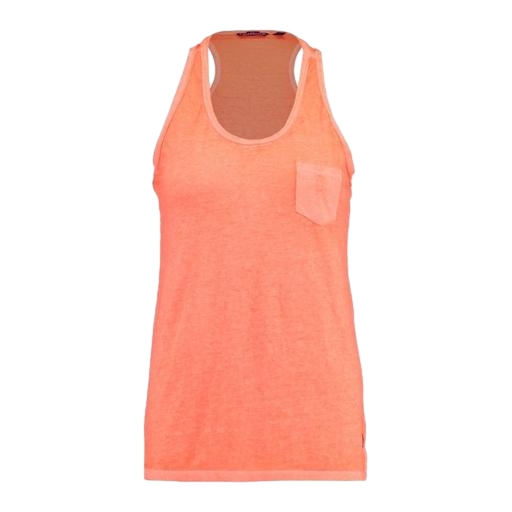
orange racer back tank, orange tank top, orange lizzy racerback top, white background